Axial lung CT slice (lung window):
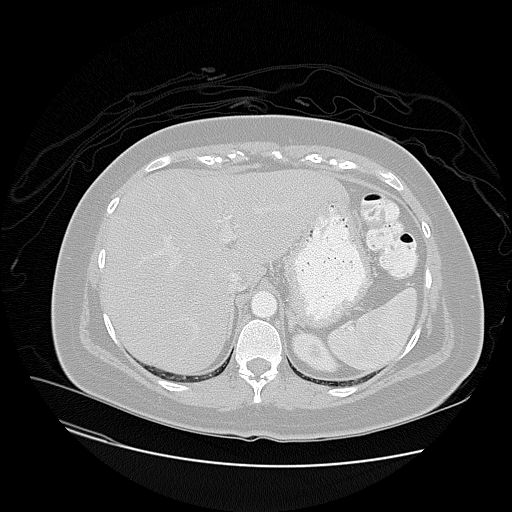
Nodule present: no